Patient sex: M
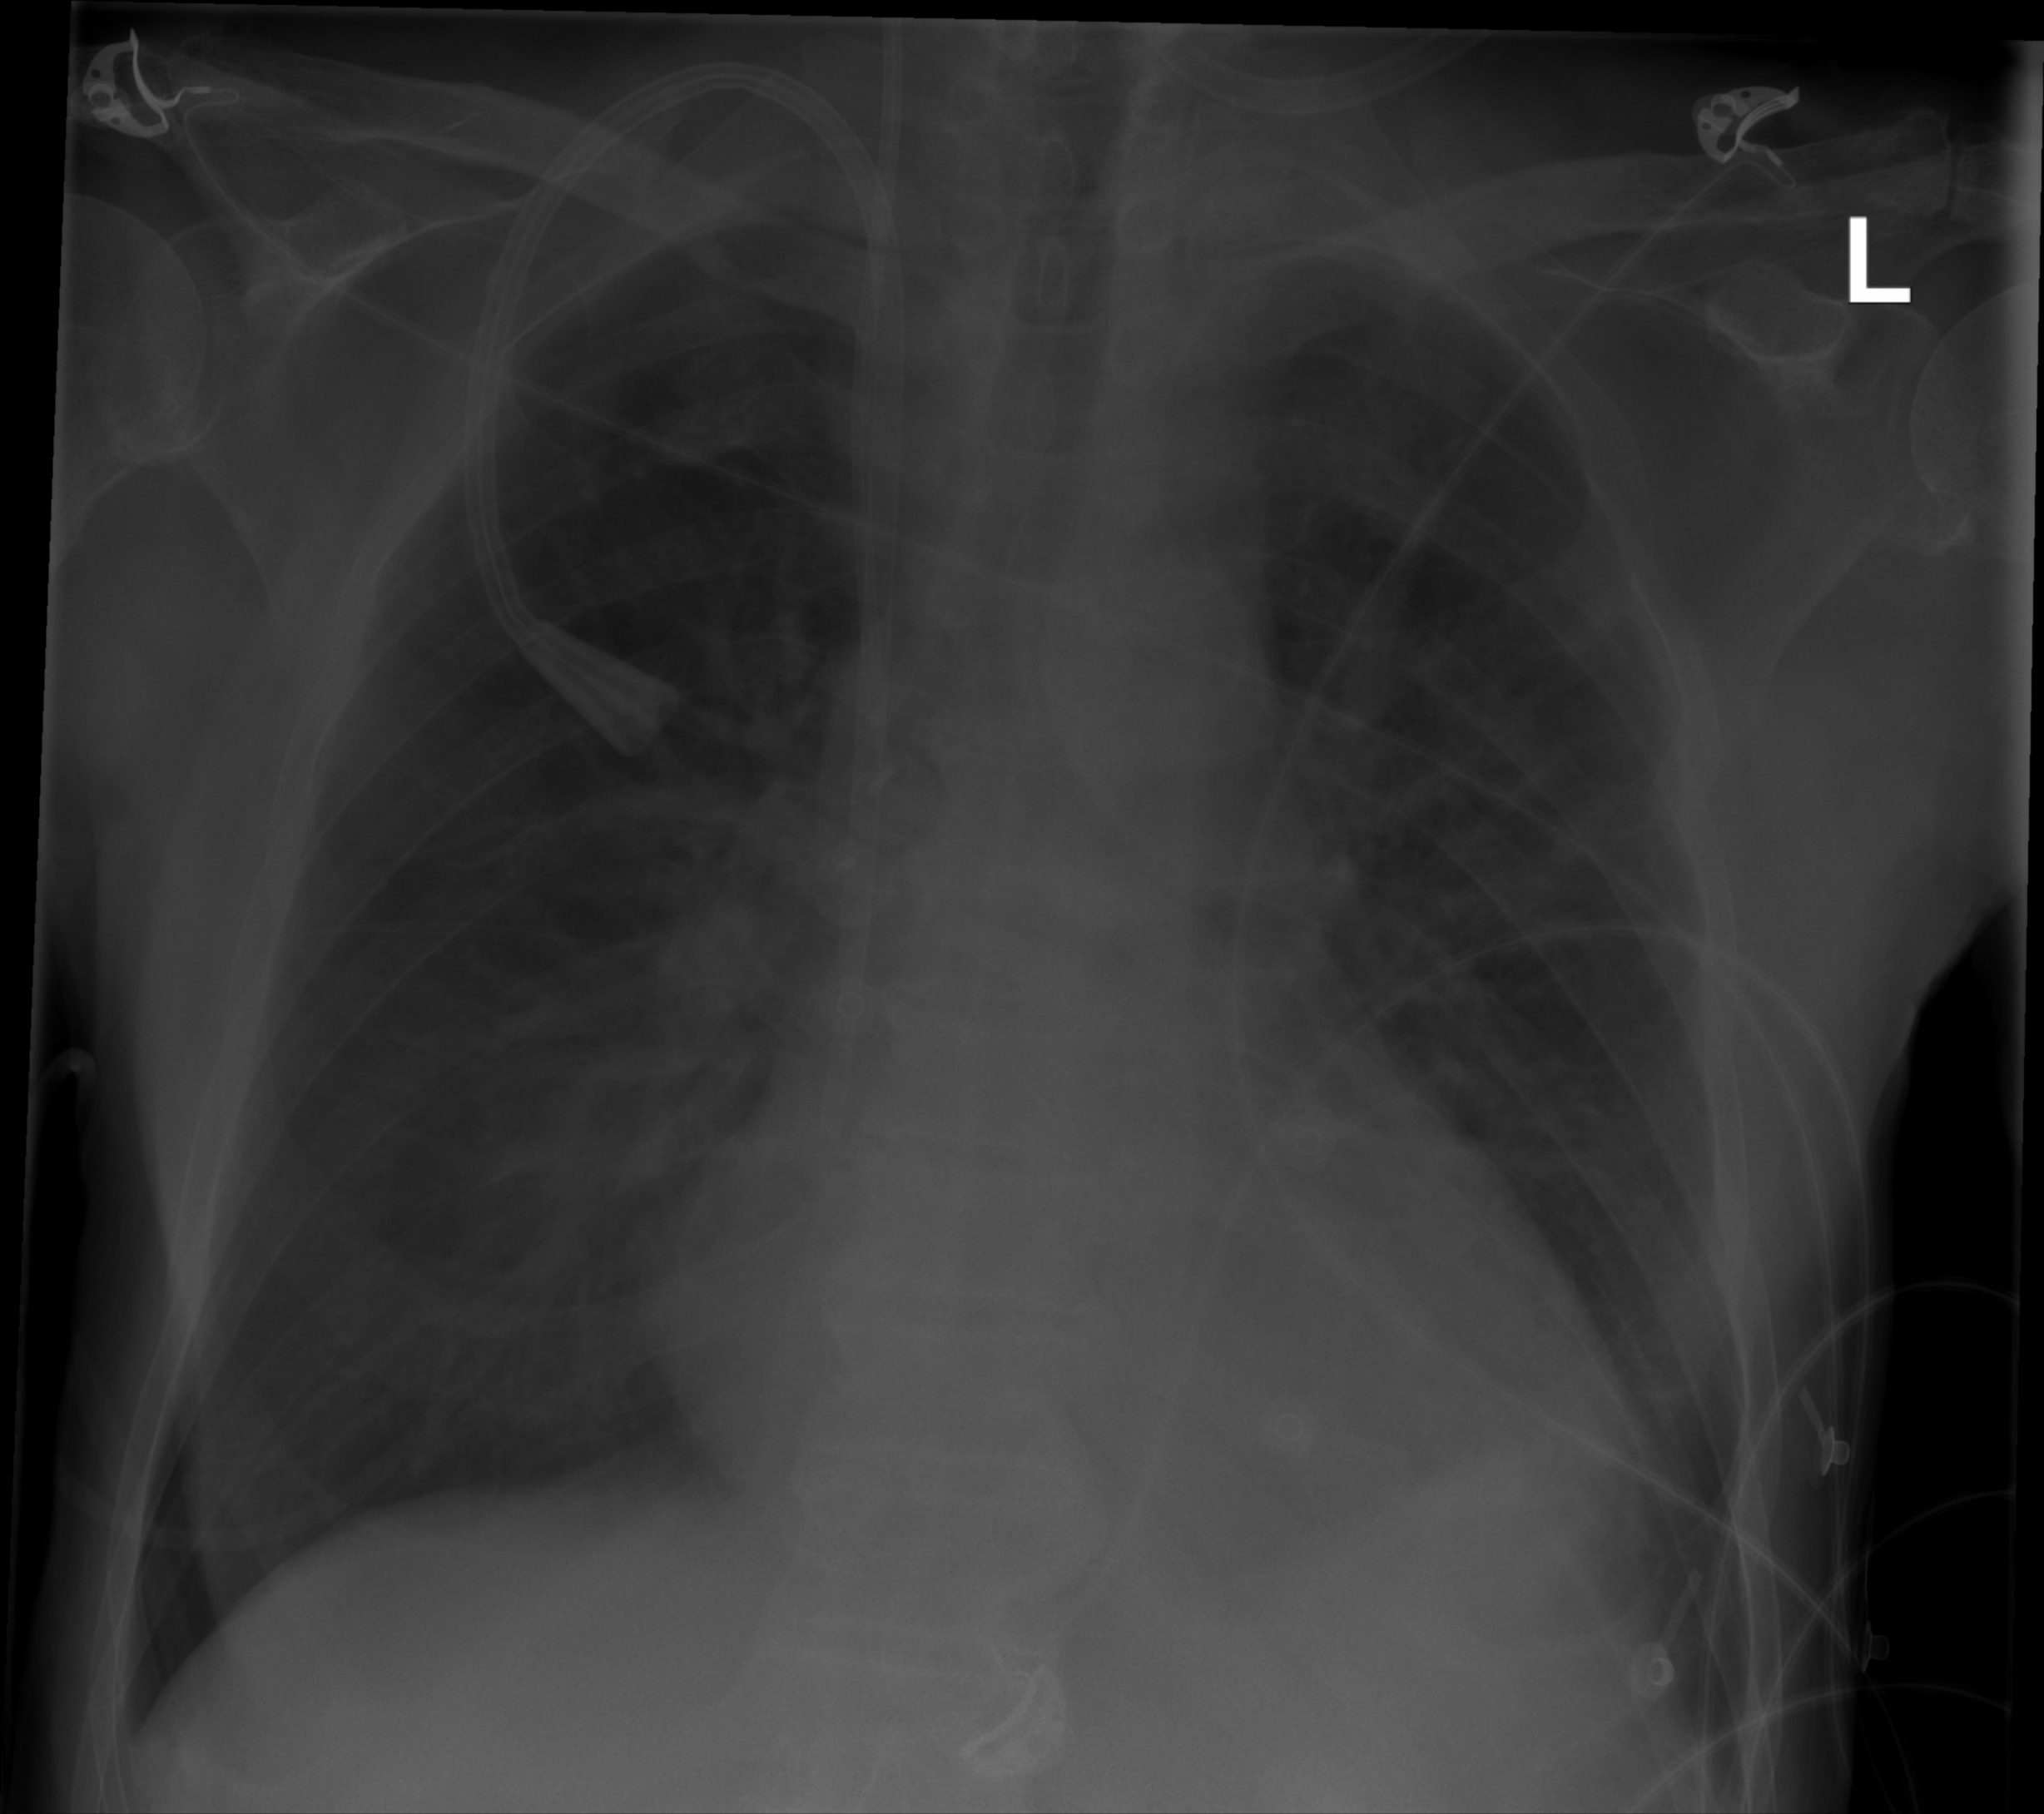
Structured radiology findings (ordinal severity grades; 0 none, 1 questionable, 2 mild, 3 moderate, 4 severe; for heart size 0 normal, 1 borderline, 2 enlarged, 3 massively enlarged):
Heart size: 1
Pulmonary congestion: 2
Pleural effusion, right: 0
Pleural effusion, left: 0
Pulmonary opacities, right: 2
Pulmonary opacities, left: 1
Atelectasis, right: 0
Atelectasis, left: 0